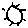
Label: sun